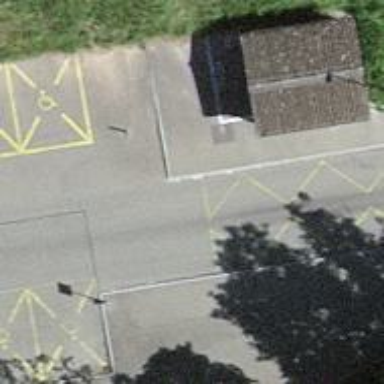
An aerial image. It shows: Platform with shelter for public transport.